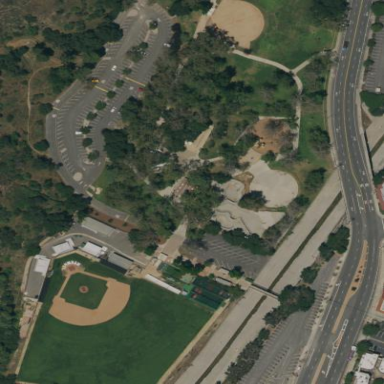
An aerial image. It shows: Sports centre specializing in baseball.